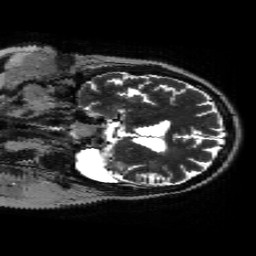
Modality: T2w
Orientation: coronal
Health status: ill
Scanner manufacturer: siemens
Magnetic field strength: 3 T
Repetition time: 8.95 s
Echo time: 0.101 s